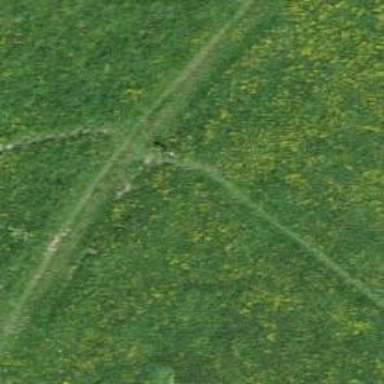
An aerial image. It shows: Grassy path.